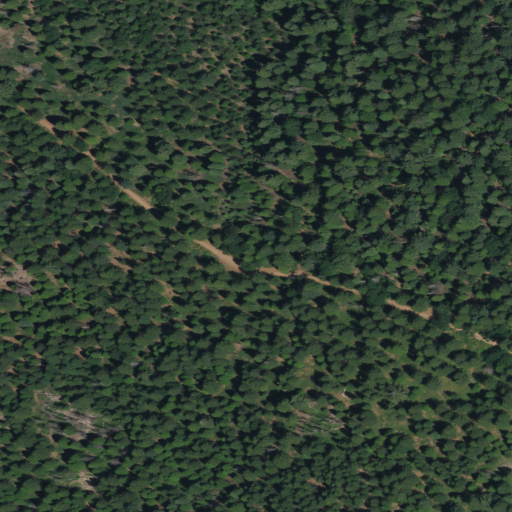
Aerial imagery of ridge(s) in California named Gold Note Ridge containing evergreen forest and open development